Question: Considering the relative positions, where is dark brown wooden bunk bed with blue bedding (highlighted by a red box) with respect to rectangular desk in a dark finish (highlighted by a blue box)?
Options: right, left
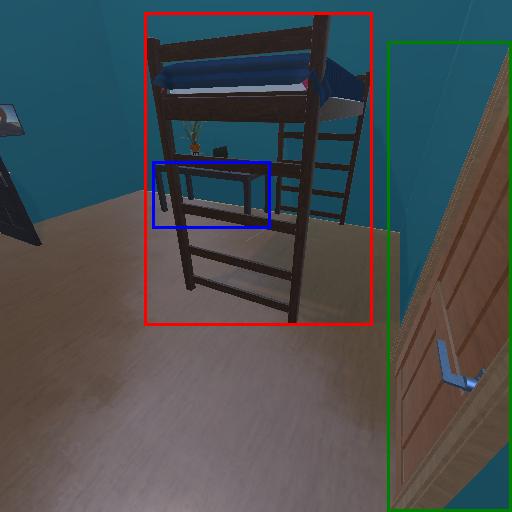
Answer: right